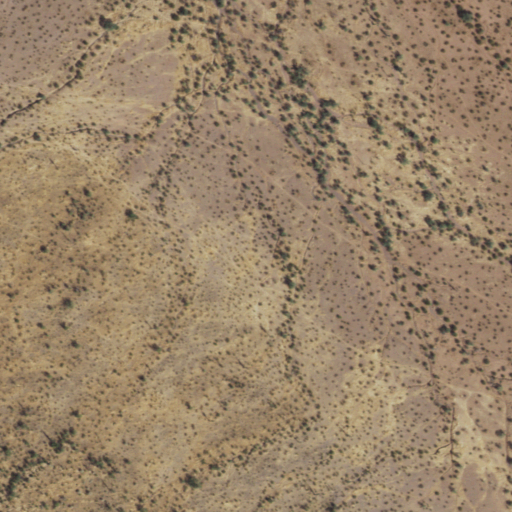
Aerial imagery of mountain in Arizona named Vaca Hills containing shrub and grassland